Question: I've an indeterminate number of closed 'CGPath' elements of various shapes and sizes all containing a single concave bezier curve, like the red and blue shapes in the diagram below.
What is the simplest and most efficient method of dividing these shapes into 'n' regions of (roughly) equal size?

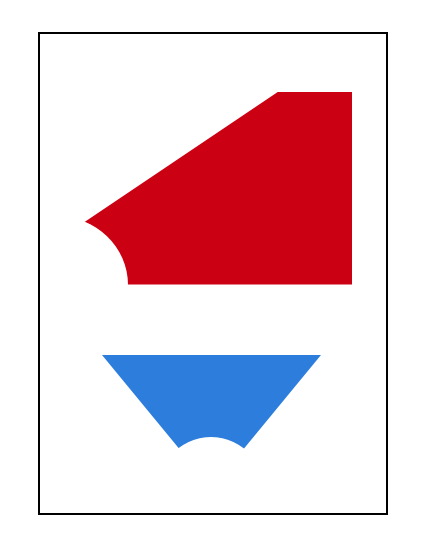
Answer: What you want is <URL>. Here is an iOS port, that should help you:
<URL>